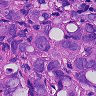
Metastatic tissue present: yes